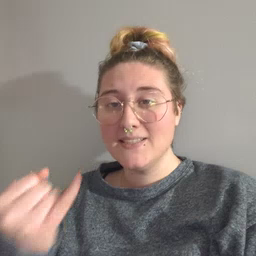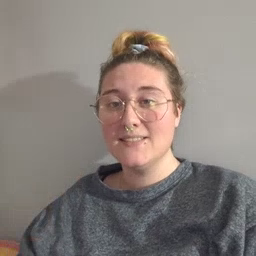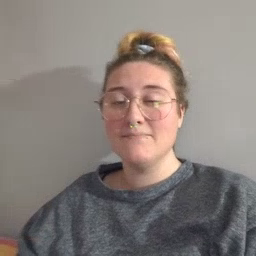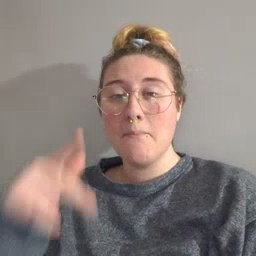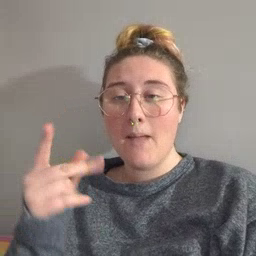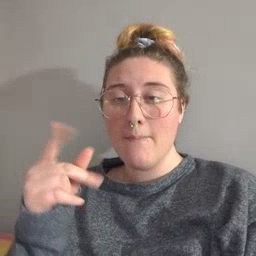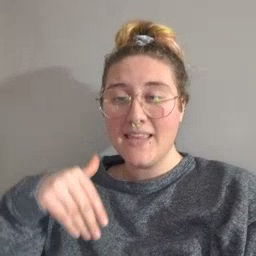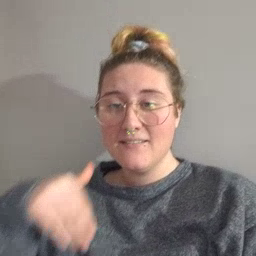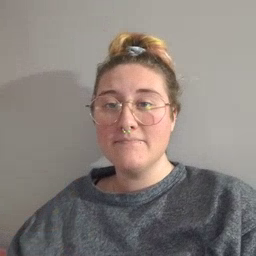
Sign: puppy